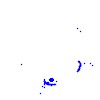
Particle: kaon